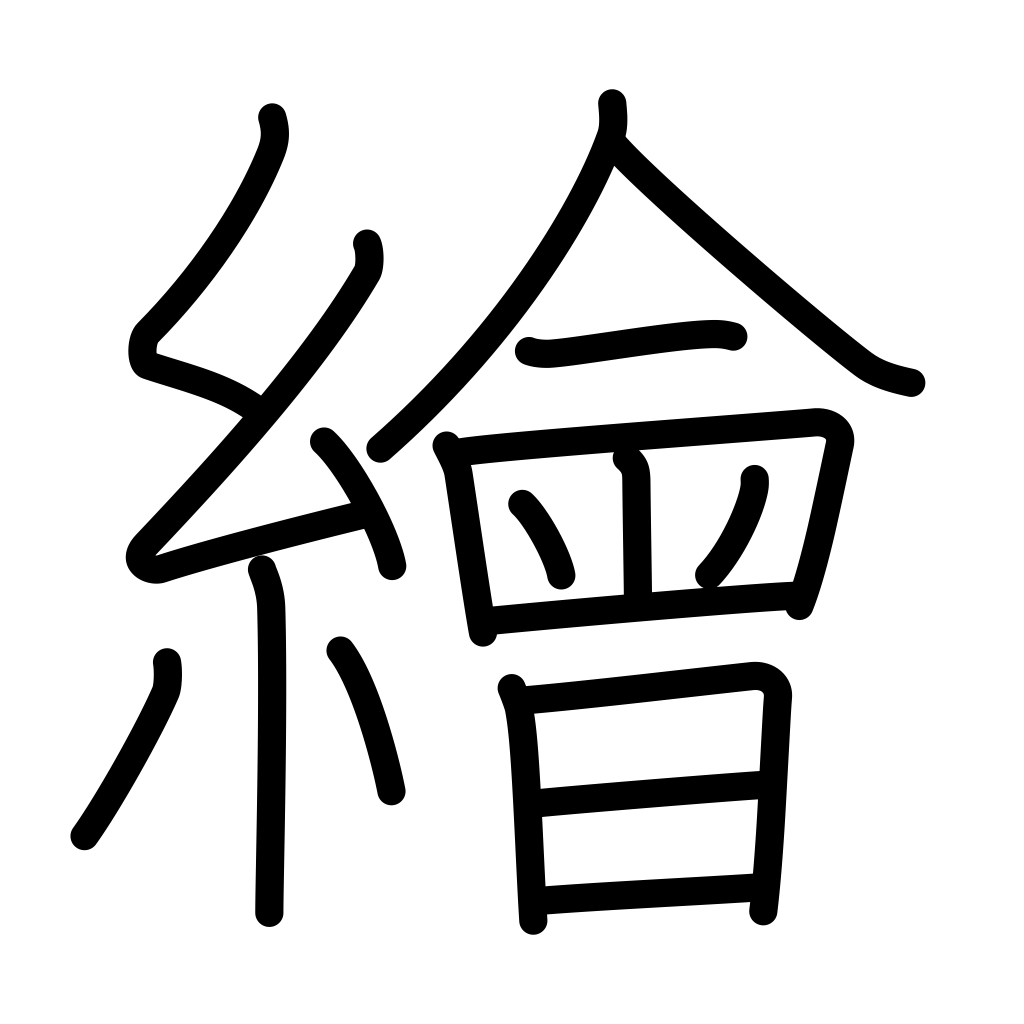
Meaning: picture, drawing, painting, sketch